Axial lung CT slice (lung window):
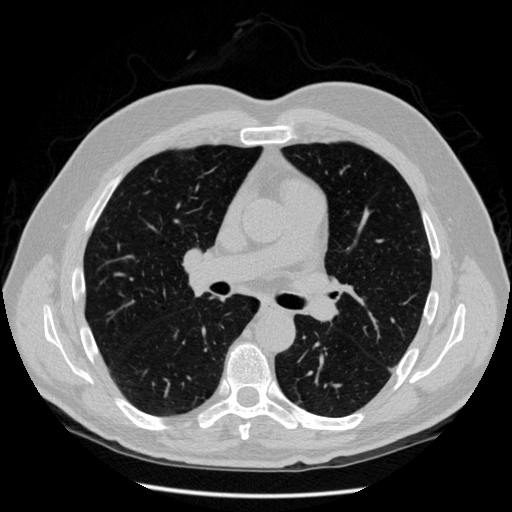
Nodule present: no